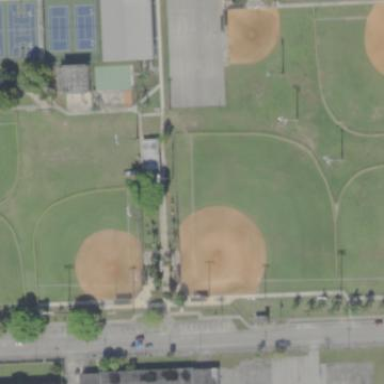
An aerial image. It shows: Baseball pitch for leisure land.